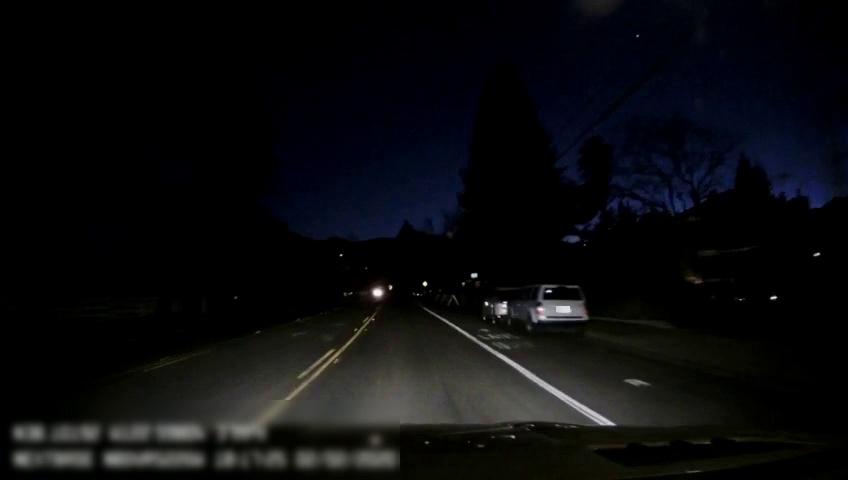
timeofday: Night
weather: Other
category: Drivable Space
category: Vehicles | SUV
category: Vehicles | SUV
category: Lanes | Alternate Lane
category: Lanes | Opposite Lane
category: Lanes | Alternate Lane